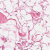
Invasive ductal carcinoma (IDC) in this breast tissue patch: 0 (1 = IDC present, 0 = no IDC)